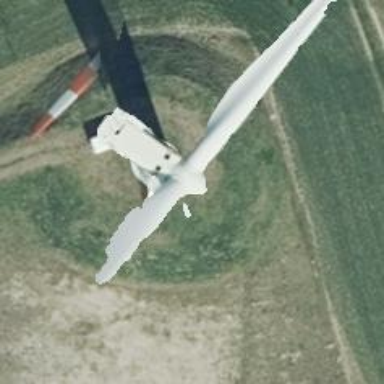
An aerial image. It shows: Wind generator powered by horizontal-axis wind turbine.